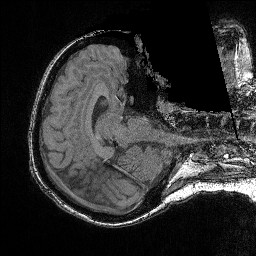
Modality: FLASH
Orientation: axial
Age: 26
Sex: female